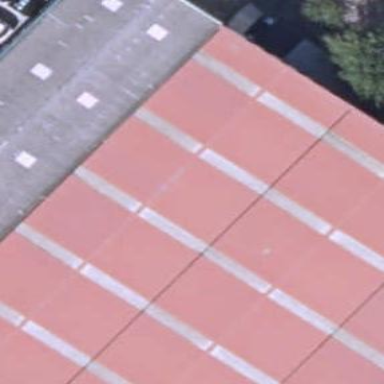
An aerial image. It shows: Industrial building.